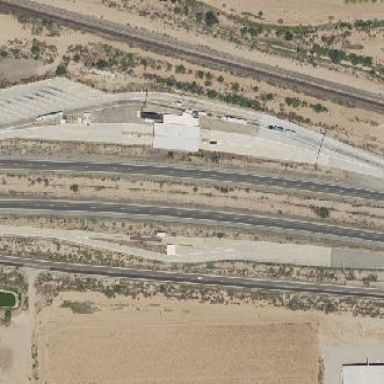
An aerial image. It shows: Vehicle inspection facility.